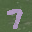
Label: 7